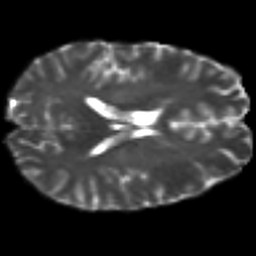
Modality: T2w
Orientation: axial
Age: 32
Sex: male
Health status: ill
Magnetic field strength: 3 T
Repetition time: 9 s
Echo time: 0.093 s